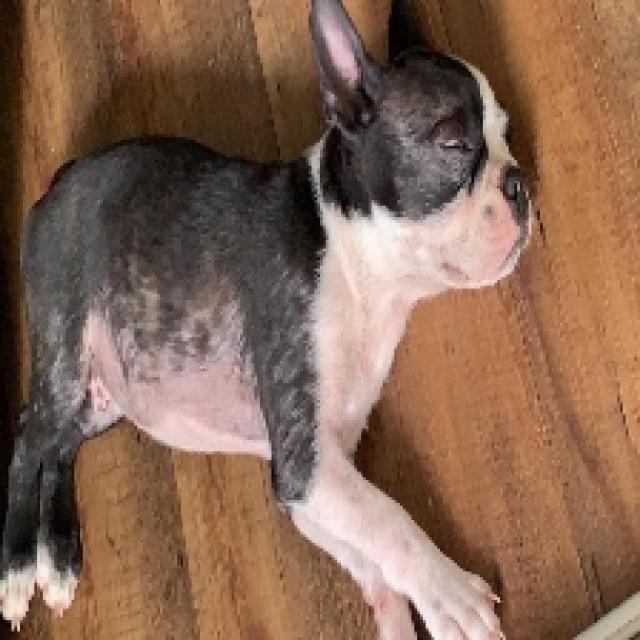
Healthy canine skin — no visible lesions, inflammation, or abnormalities. The skin and coat appear normal.